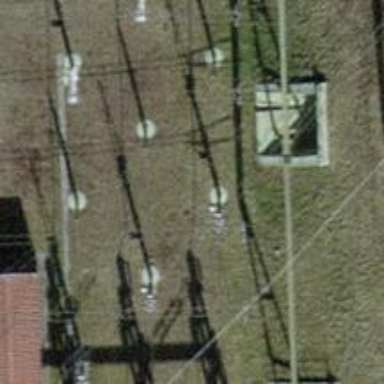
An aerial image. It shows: Switch used for power control.